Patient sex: F
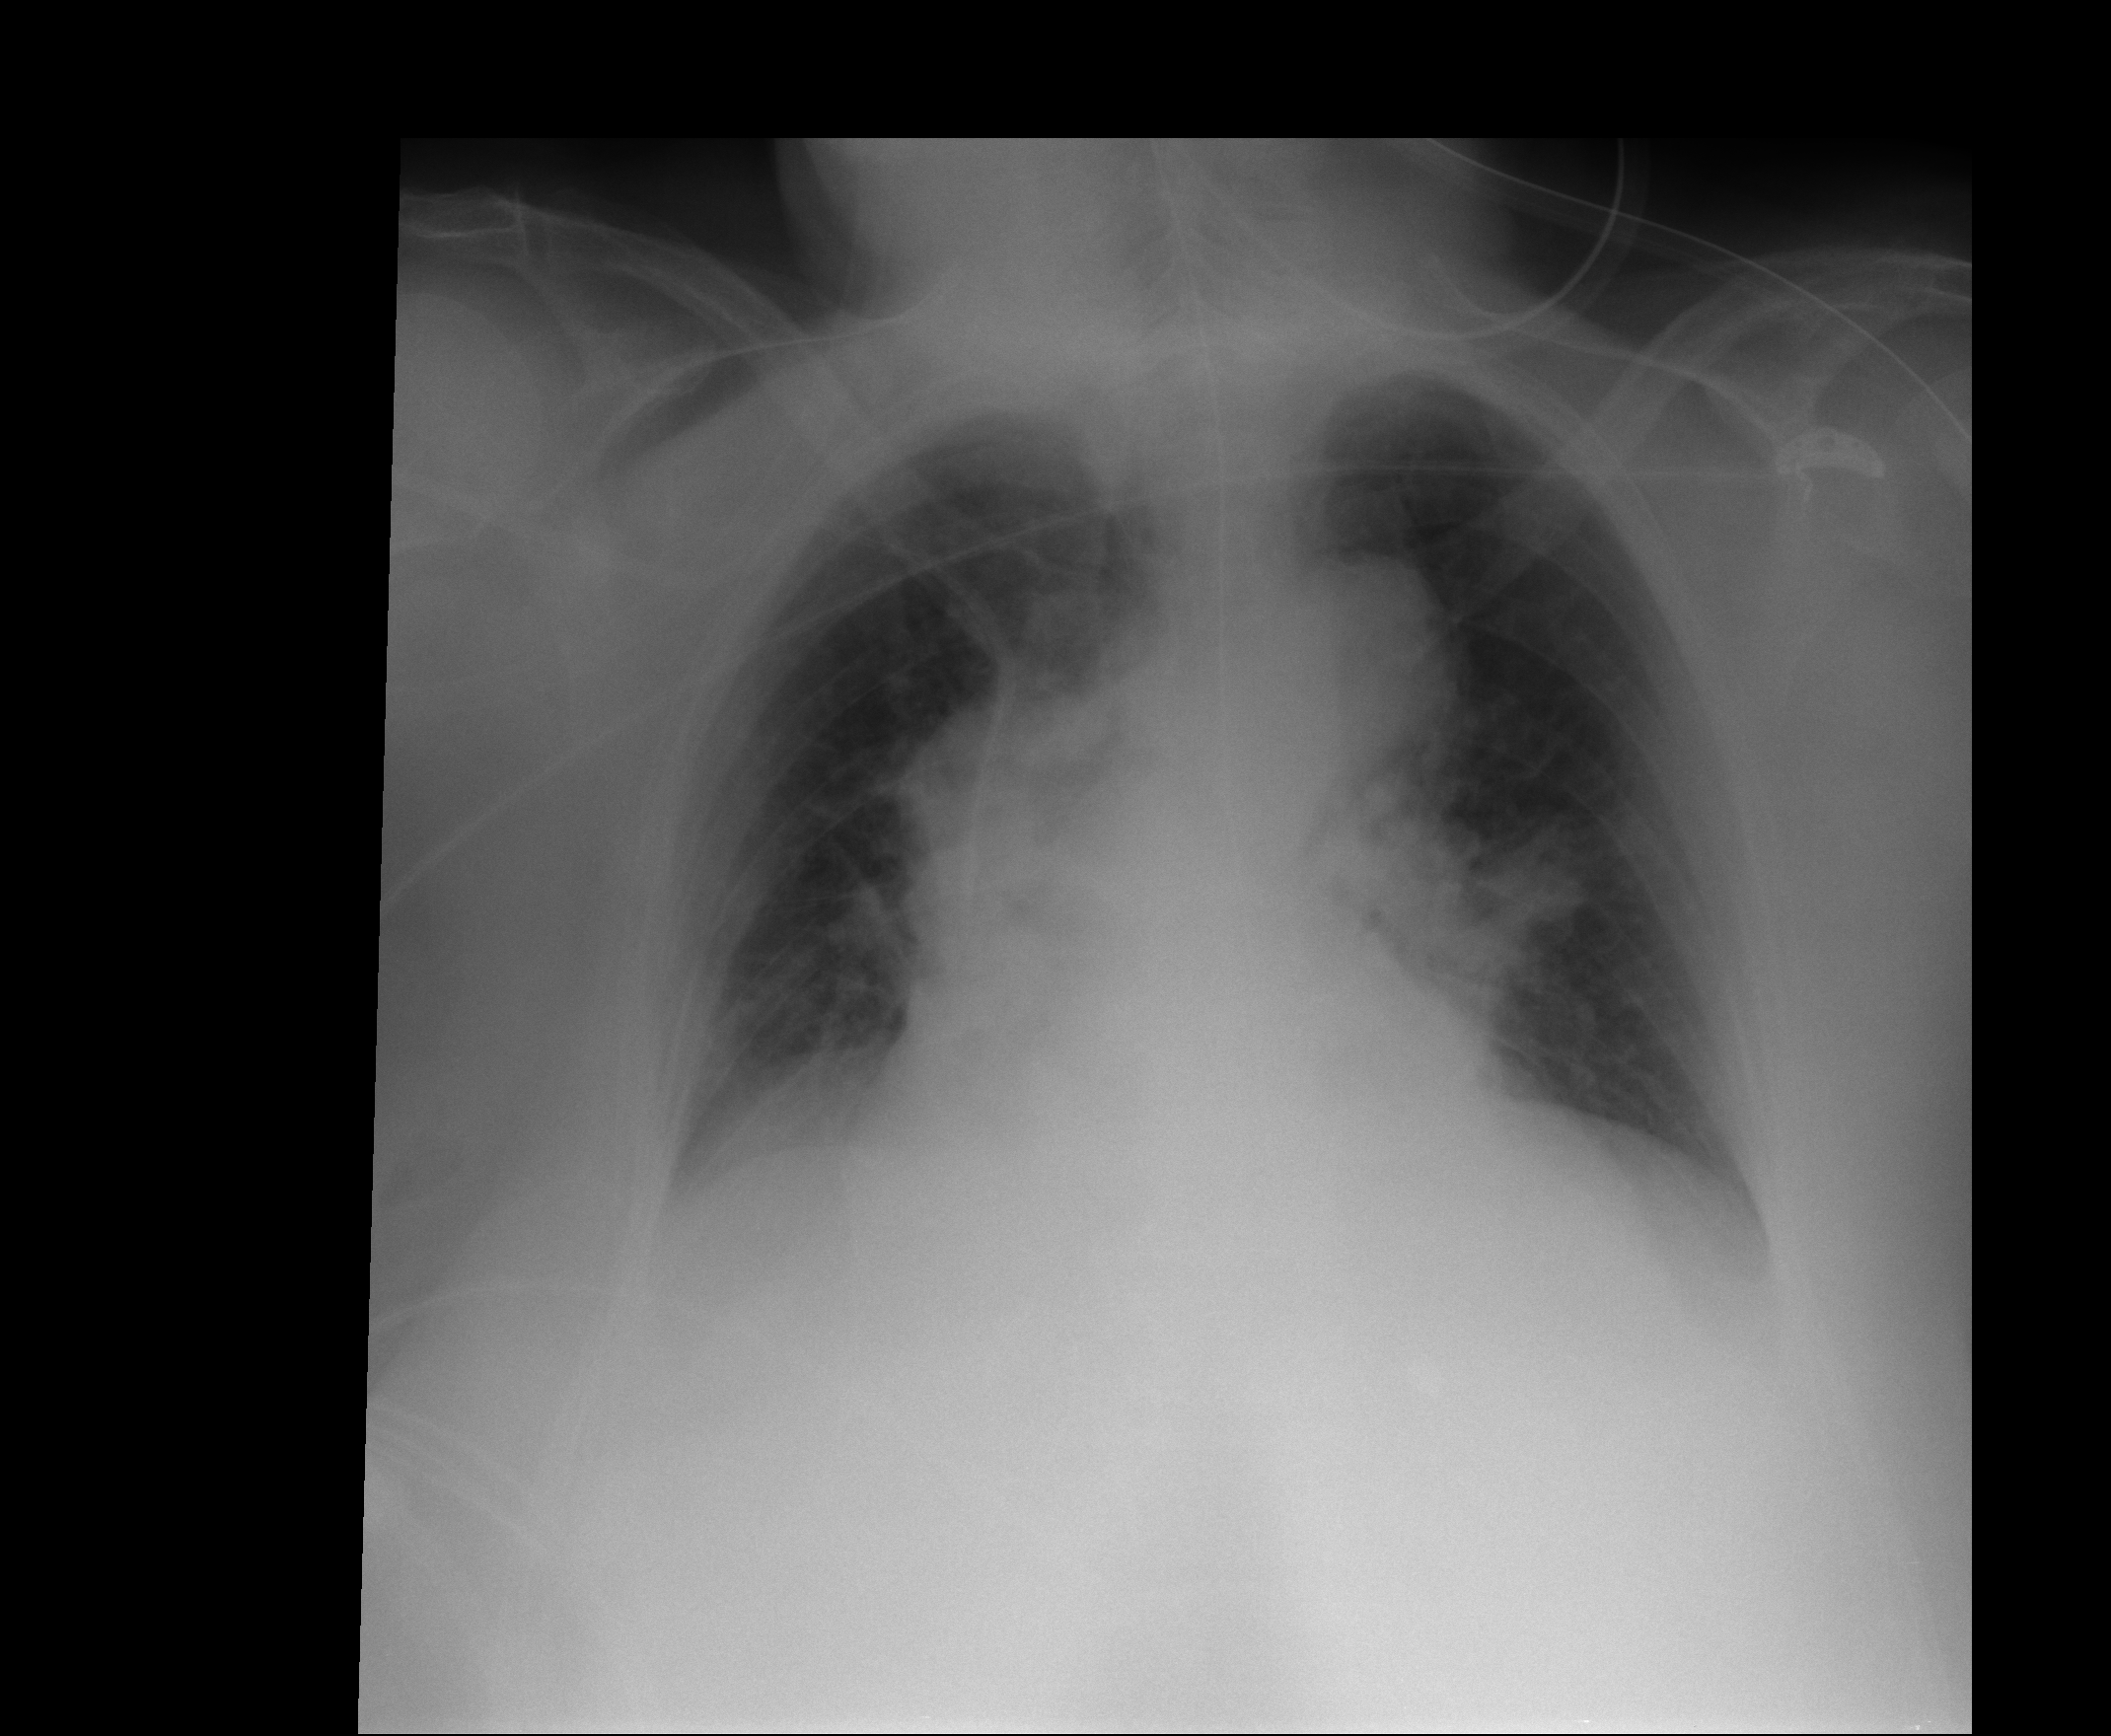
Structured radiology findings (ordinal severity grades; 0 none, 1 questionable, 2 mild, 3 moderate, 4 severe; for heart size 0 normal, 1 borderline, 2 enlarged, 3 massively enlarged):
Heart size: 1
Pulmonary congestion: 2
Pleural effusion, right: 0
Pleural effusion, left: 0
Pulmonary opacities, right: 0
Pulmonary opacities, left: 0
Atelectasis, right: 0
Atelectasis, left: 0